Question: I want to set value to the Test Variable using Custom Code.
Can you tell me how to do it as i am not able to access the variable from code.

I need to access the User Variable URL in my custom code and set the value.
Please help me if you know how to do it using Custom Code.
Thanks,
Madhan
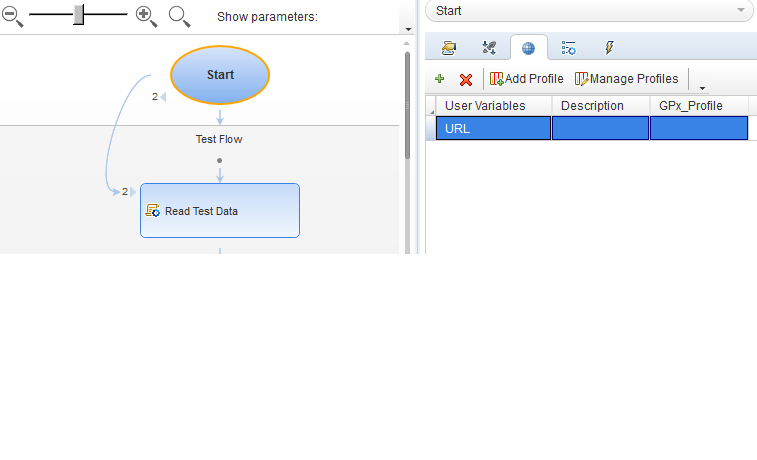
Answer: Based on your question:
1. Click on File menu and then Settings, it will open Properties pane.
2. Click on "+" to add user variable and give a name.
3. In your custom code, type below code:
'''
string s = "https://www.google.com/";
this.Context.TestProfile.SetVariableValue("NameOfYourVariable",s);
'''
To retrieve the value of given variable:
'''
string ss = this.Context.TestProfile.GetVariableValue("NameOfYourVariable");
CodeActivity5.Report("Variable is : ", ss); //(This line will print your variable value)
'''